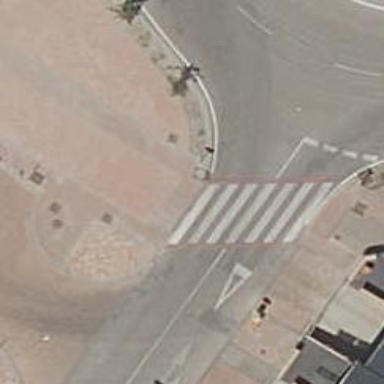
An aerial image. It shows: Zebra crossing on the road.